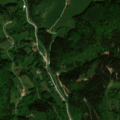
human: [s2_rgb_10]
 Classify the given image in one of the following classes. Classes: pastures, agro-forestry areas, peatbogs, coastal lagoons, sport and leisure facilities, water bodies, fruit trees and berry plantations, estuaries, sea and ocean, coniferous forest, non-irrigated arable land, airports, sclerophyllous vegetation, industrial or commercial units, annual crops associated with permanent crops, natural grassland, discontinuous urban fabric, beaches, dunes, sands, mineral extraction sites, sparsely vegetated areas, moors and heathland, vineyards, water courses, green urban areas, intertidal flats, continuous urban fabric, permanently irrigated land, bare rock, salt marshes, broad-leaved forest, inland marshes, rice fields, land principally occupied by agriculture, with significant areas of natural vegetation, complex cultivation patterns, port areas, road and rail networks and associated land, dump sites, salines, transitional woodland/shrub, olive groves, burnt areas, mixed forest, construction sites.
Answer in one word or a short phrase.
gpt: discontinuous urban fabric, pastures, land principally occupied by agriculture, with significant areas of natural vegetation, broad-leaved forest, coniferous forest, mixed forest